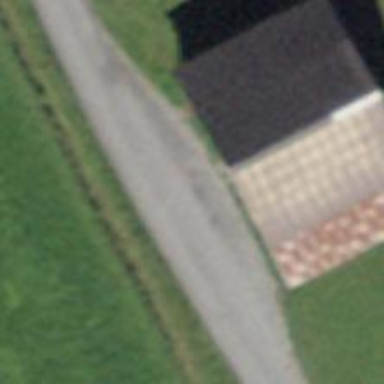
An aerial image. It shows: Barn.